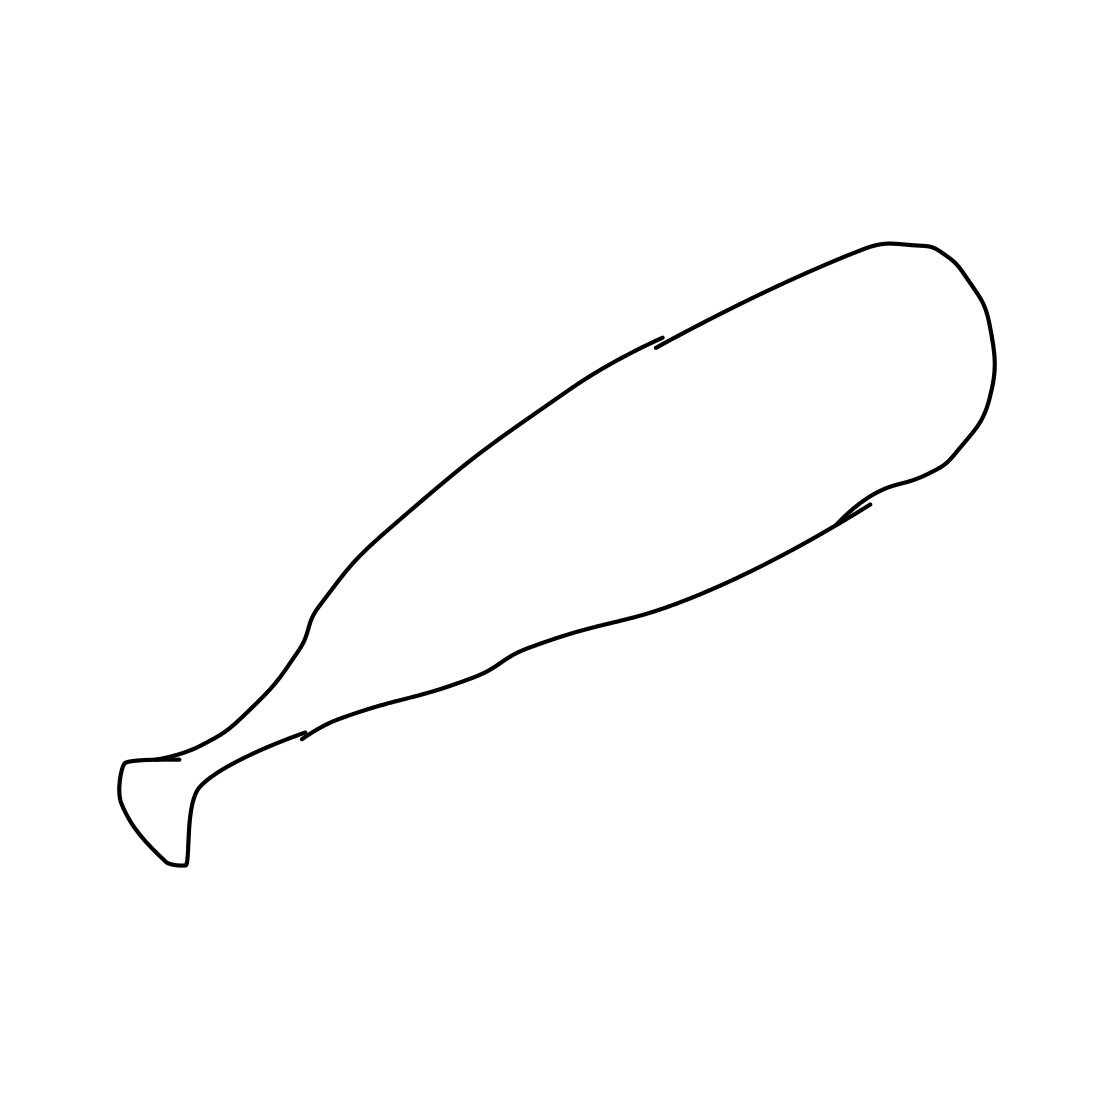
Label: baseball bat